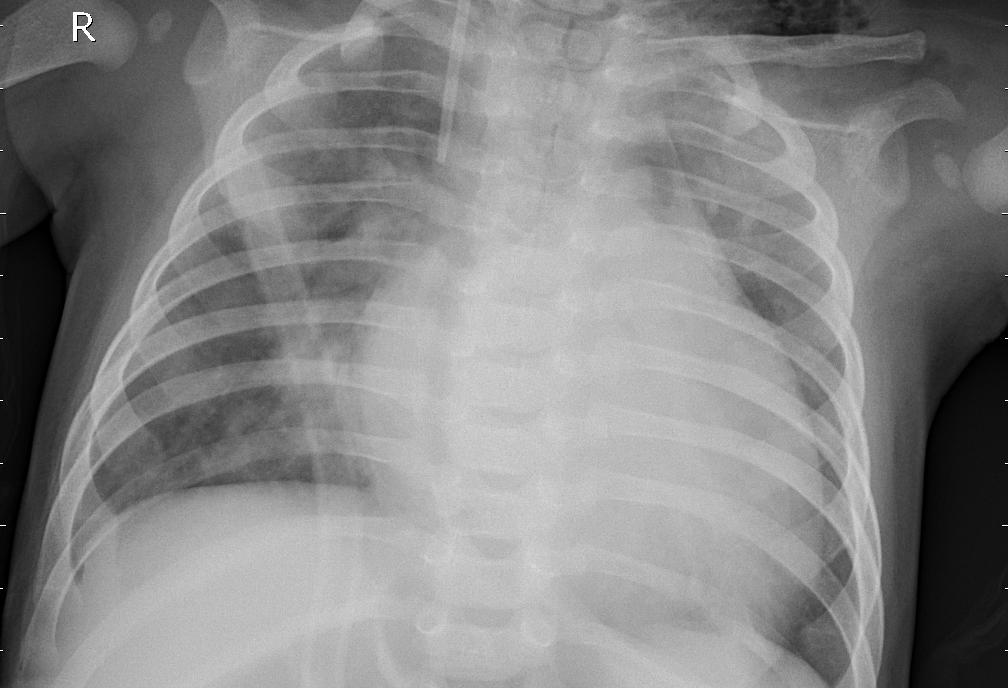
Diagnosis: PNEUMONIA